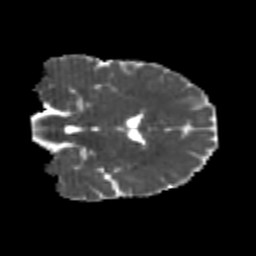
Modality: MD
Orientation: coronal
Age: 23
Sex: female
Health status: healthy
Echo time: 0.074 s